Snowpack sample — Buffalo Mountain, Silverthorne, Colorado, USA (2/22/26, 2:02 PM MST)
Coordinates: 39.622, -106.113
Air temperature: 33 °F
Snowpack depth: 63 cm
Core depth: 10 cm
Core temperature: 32 °F
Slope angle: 11°, slope face: 116°
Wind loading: low
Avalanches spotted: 0
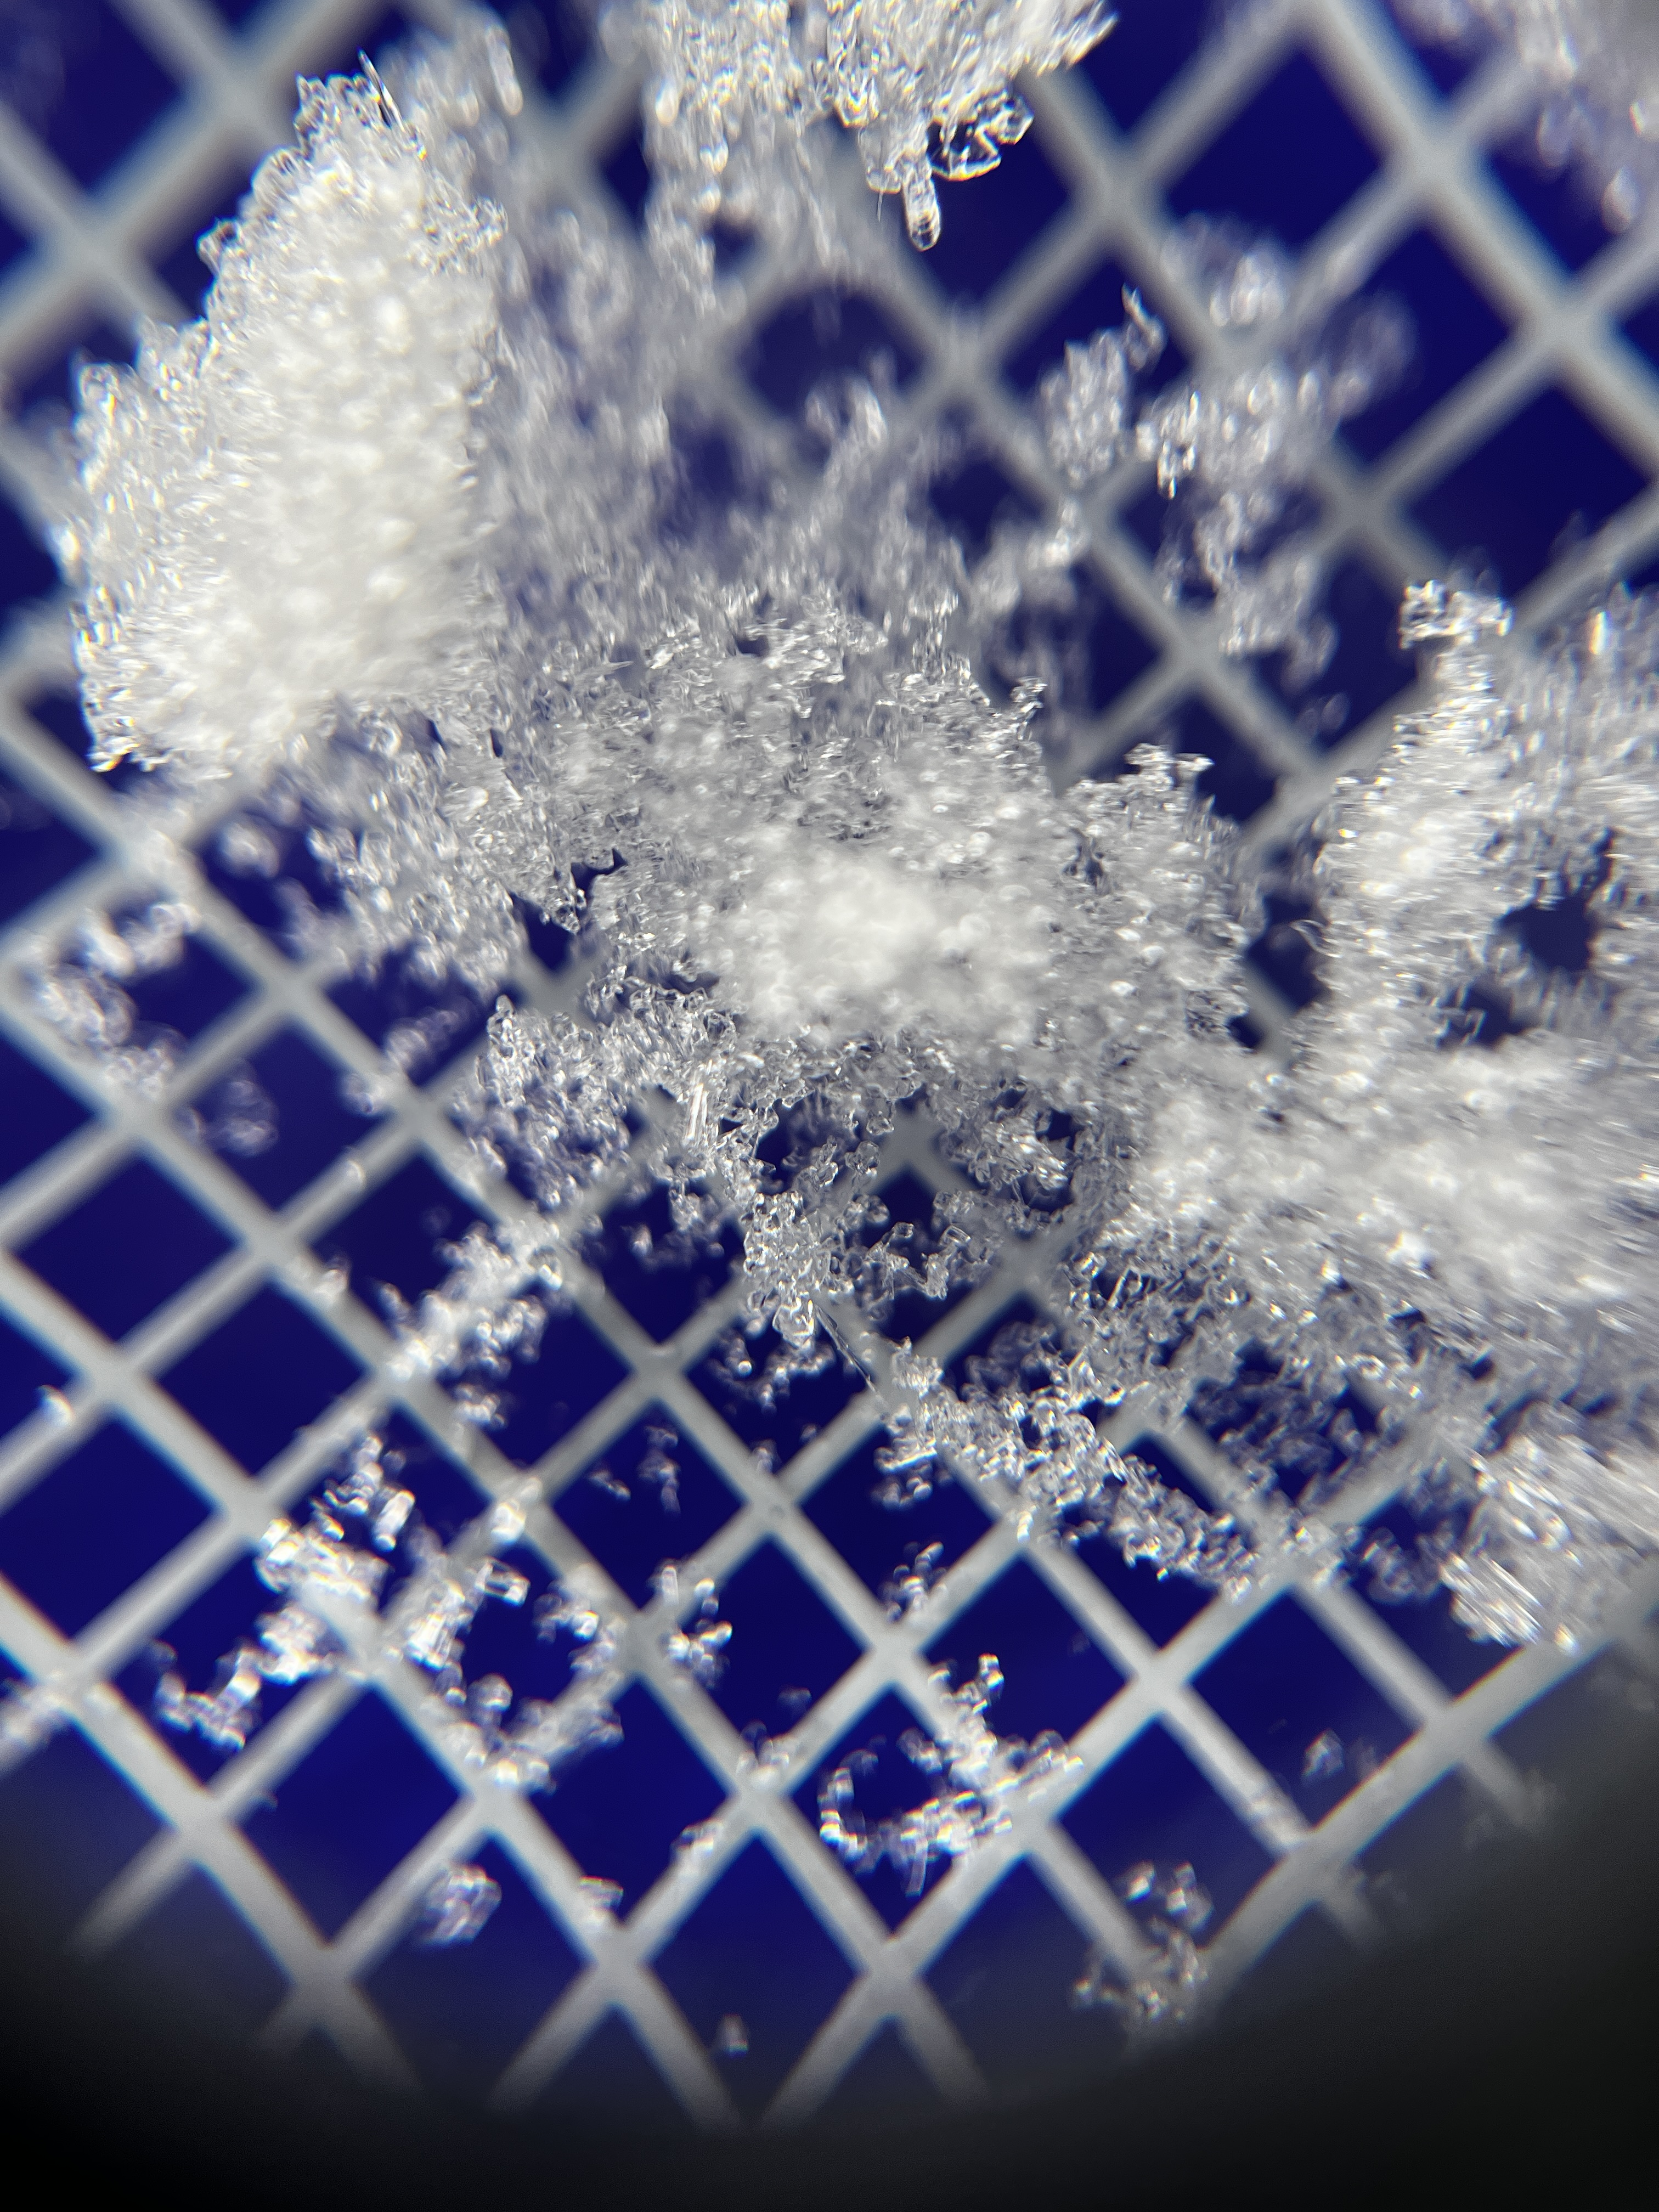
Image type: magnified_profile
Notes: In a firebreak similar to site 1, minimal wind loading with no spotted avalanches (not many faces in view though)